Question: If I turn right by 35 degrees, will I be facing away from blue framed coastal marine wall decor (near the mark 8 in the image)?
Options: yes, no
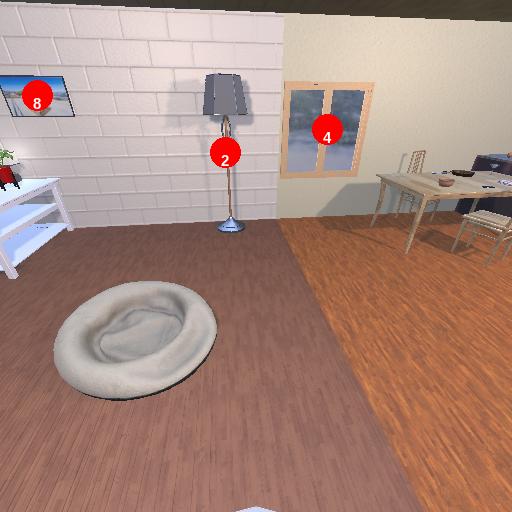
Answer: yes